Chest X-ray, PA view. Patient: 46 years old, sex F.
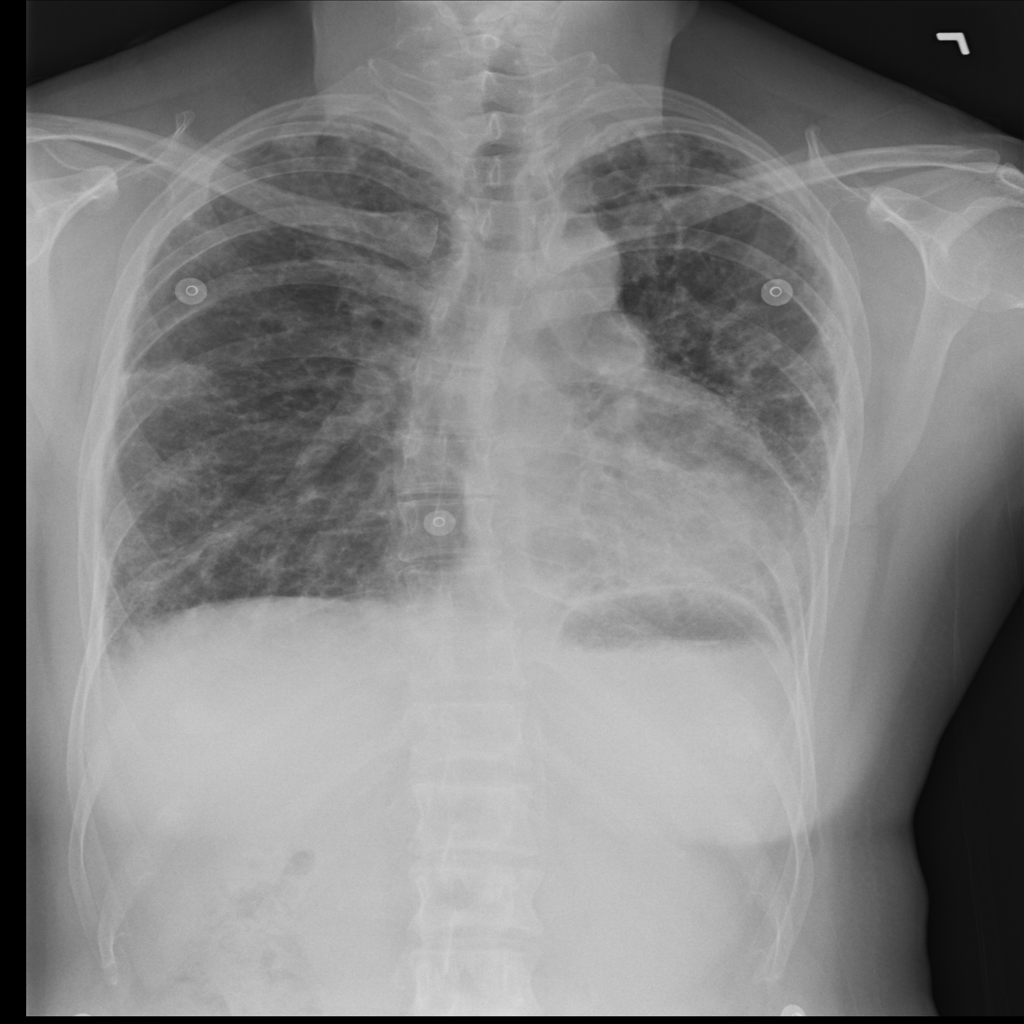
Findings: Fibrosis, Infiltration